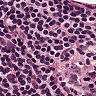
Metastatic tissue present: no